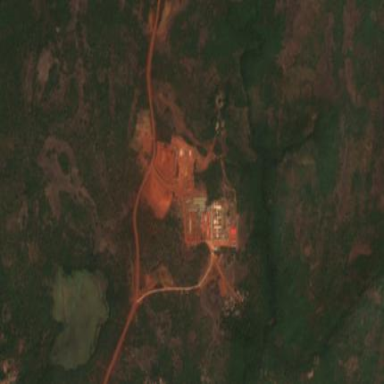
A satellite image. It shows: Industrial area used for mining.